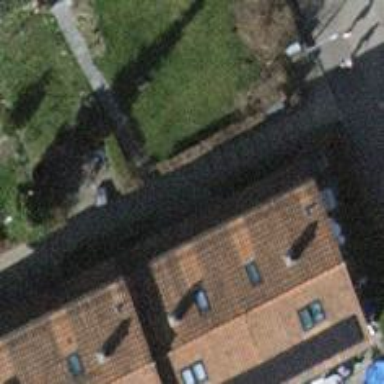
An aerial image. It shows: Gabled house with roof tiles in beige color. The roof is oriented across the building and its color is orangish red.